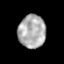
Tissue: prostate
Cell type: T cells
Senescence score: 0.3588
Nuclear area (px): 888
Mean DAPI intensity: 172.599